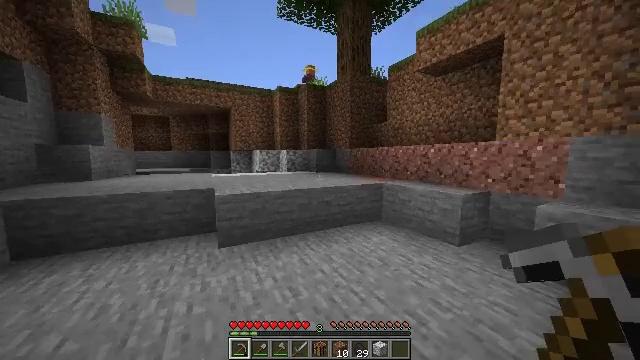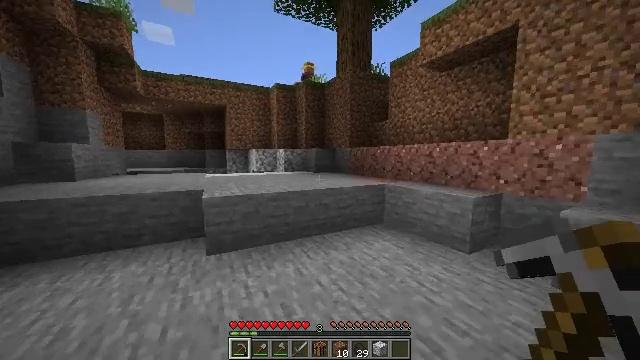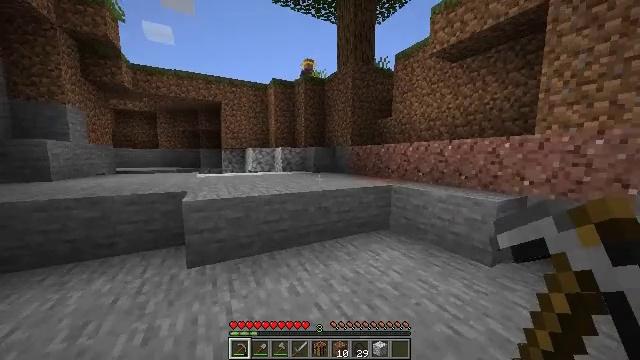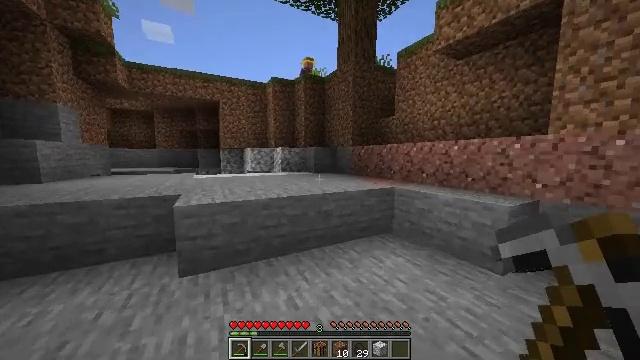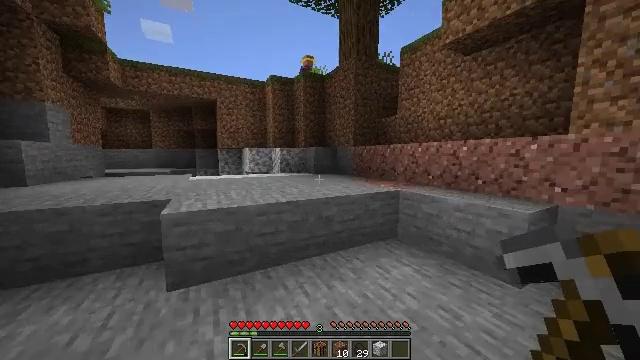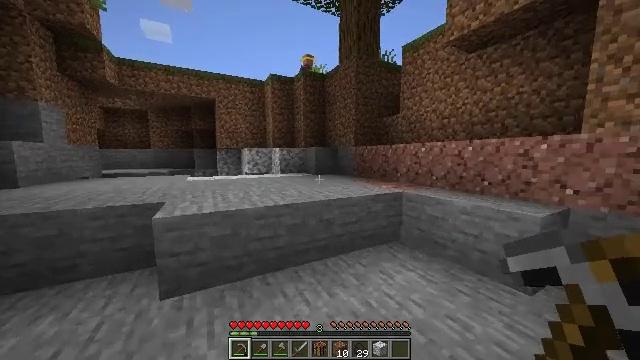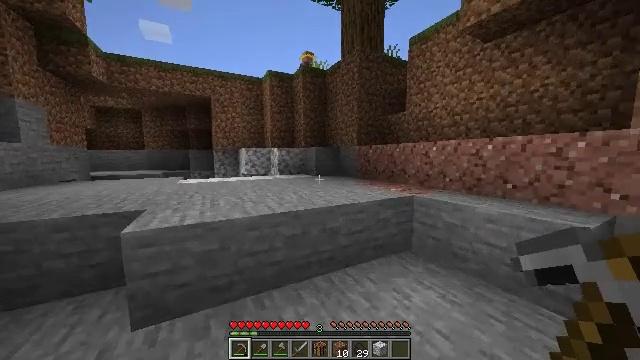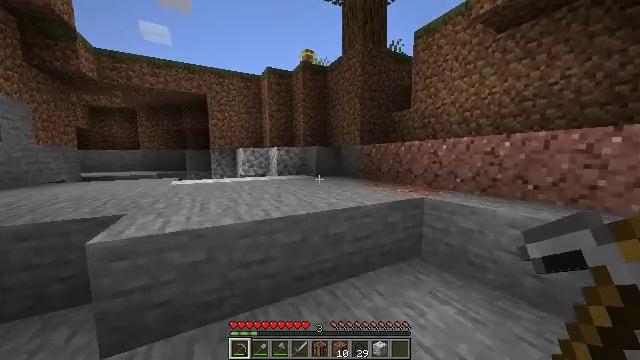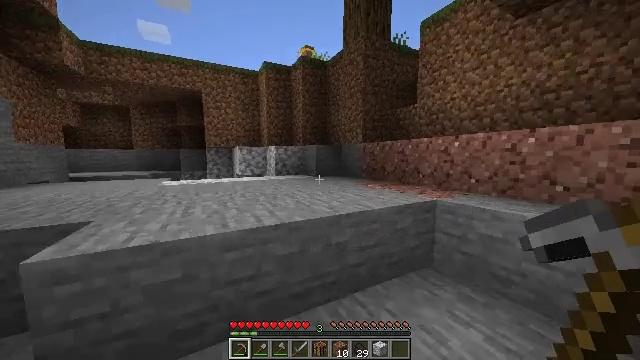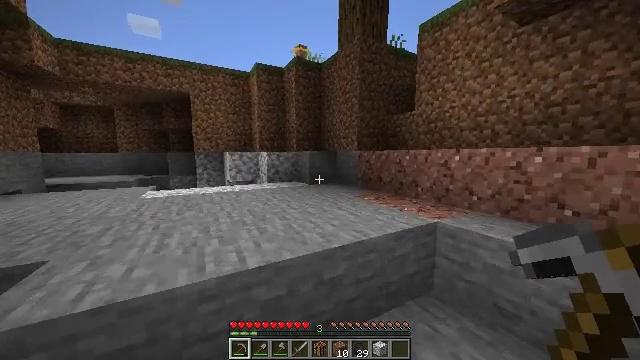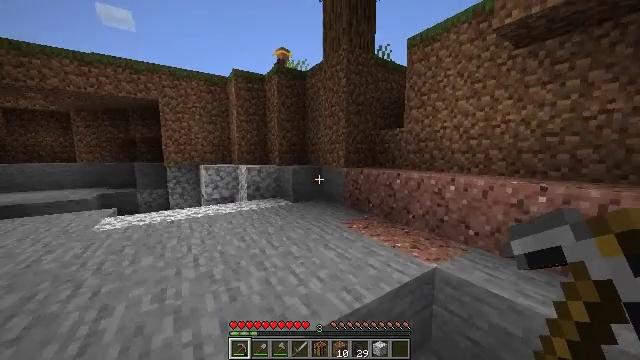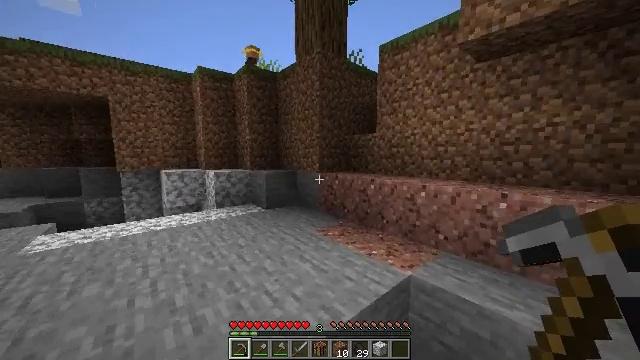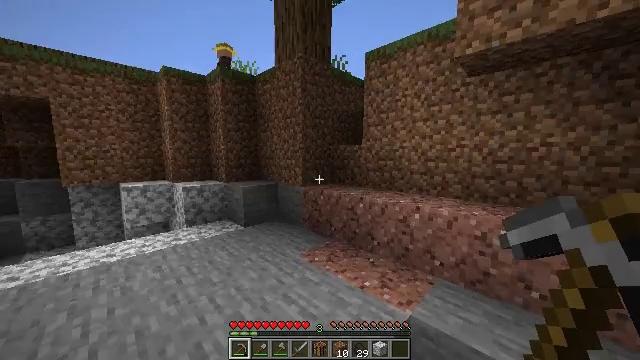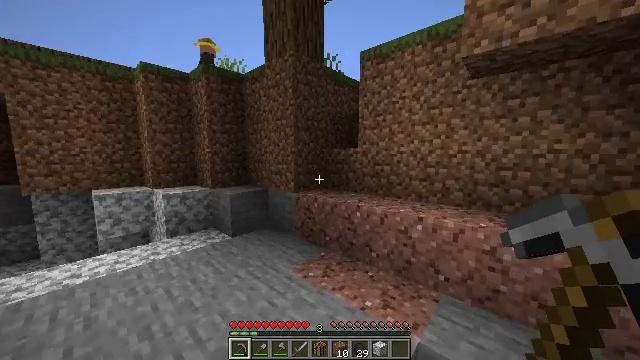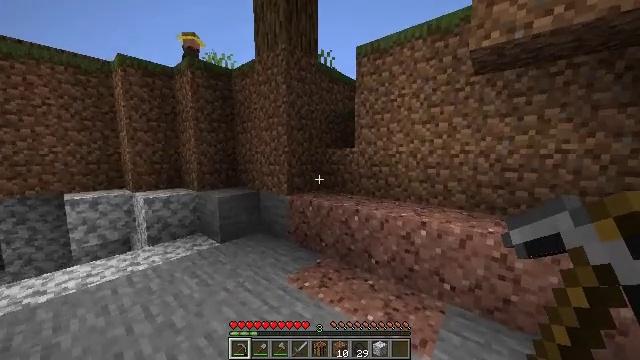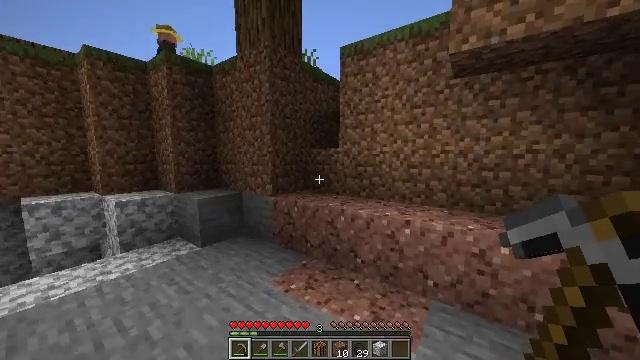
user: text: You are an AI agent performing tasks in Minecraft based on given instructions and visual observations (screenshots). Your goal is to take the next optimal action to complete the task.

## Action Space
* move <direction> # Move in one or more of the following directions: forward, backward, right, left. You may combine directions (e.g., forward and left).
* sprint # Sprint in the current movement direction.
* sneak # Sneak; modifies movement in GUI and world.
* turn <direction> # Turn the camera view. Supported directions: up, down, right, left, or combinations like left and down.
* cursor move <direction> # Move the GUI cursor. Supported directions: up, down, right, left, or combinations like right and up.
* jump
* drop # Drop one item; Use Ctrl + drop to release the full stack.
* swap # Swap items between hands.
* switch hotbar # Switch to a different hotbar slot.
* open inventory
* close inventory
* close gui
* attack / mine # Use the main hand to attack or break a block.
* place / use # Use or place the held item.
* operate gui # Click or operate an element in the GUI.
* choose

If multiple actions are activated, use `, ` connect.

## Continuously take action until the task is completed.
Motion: motion action
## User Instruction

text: Break the hay block to collect it.
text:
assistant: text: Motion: move forward, sprint
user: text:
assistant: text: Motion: move forward, sprint
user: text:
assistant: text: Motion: move forward, sprint
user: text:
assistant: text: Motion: move forward, sprint
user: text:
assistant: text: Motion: move forward, sprint
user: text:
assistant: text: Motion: move forward, sprint
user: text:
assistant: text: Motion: move forward, sprint
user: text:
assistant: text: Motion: move forward, sprint
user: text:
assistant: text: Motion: move forward, sprint, turn right, jump
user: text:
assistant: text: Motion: move forward, sprint, turn right, jump
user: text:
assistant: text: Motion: move forward, sprint, turn right, jump
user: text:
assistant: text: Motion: move forward, sprint, turn right
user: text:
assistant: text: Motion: move forward, sprint, turn right
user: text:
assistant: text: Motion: move forward, sprint, turn right
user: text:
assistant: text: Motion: move forward, sprint, turn right
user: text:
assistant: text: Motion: move forward, sprint, turn right
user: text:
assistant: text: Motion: move forward, sprint, turn right
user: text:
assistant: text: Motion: move forward, sprint, turn right
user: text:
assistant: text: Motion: move forward, sprint, turn right
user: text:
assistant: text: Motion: move forward, sprint, turn right, jump
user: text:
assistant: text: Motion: move forward, sprint, jump
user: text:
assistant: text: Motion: move forward, sprint, jump
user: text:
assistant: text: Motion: move forward, sprint
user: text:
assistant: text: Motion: move forward, sprint
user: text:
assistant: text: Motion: move forward, sprint
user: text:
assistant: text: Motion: move forward and move left, sprint
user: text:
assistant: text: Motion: move forward and move left, sprint
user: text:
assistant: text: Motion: move forward and move left, sprint, turn right
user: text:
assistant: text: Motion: move forward and move left, sprint, turn right
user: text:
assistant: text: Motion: move forward and move left, sprint, turn right, jump